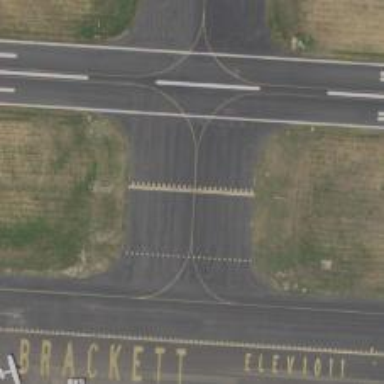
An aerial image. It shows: View of taxiway at the airport.